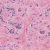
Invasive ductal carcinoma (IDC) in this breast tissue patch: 1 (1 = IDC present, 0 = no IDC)